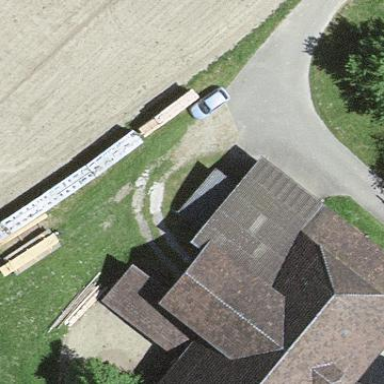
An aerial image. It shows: Farm building.